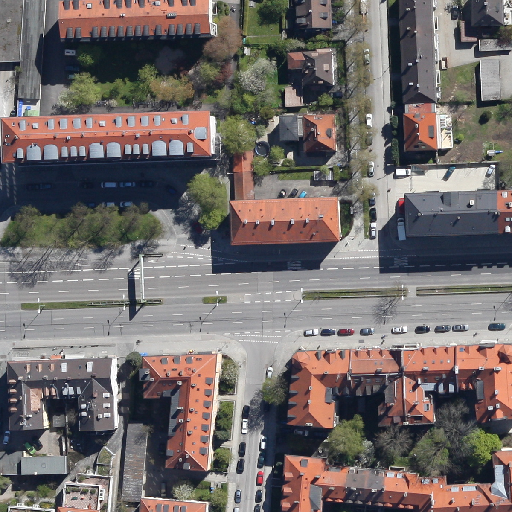
Referring expression: sidewalk